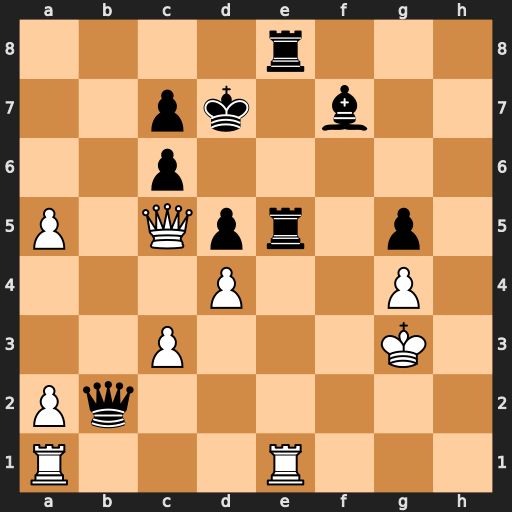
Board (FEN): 4r3/2pk1b2/2p5/P1Qpr1p1/3P2P1/2P3K1/Pq6/R3R3
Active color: w
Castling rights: -
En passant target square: -
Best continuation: dxe5 Rh8 Rh1